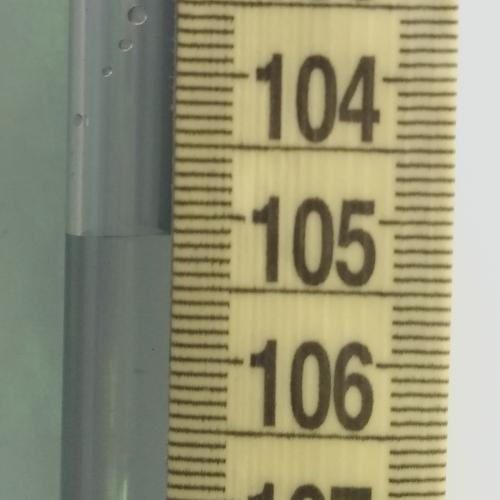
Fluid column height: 105.1 cm